Question: I've faced with very strange issue on LG Pro device (Android OS 4.1.2)
On below page, buttons "OK" and "Cancel" are not clickable.

I can't reproduced described behavior on other devices: G Nexus (4.1.2) and Samsung GS3 (4.1.1).
On LGE device I wasn't be able to continue login process on several markets application. Also the same behavior I had with Facebook Sample application.
I've tried other version of FB SDK, modification/optimization webview - no result.
In standart browser I can click on "OK" and "Cancel" button.
One thing that is working for me is to change WebView layout params from match_parent to wrap_content. I was be able to click on first "Current goals" (basic permissions), but on the second (pusblish permission), webview looks very small at first and then starts increasing height (I can attach screenshot, if my explanation isn't clear).
I've find that there was an issue on Facebook side with that screen.
(<URL>
Maybe it is some king of regression... I don't know.
Anyway, any help and workaround for LG Pro device will be very helpful.
Thanks
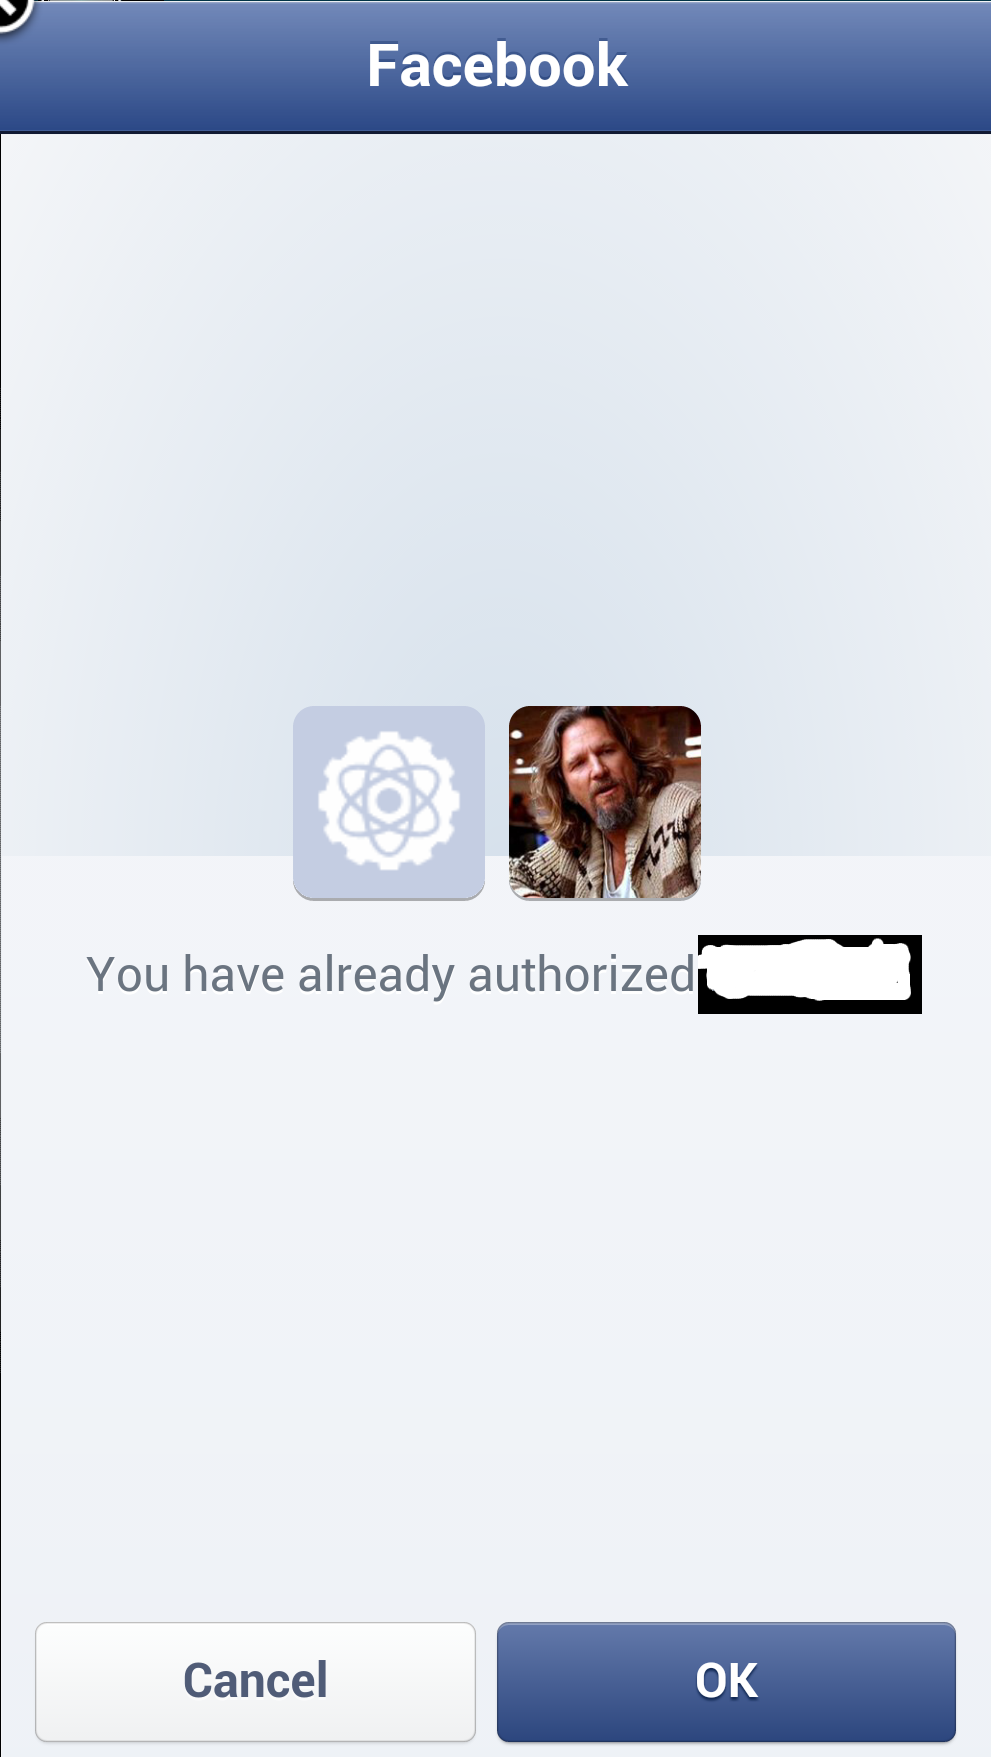
Answer: You can attach a 'WebViewClient' to the WebView with the <URL> that can modify the styles so that the scrolling is not disabled any more. I haven't tried to do this modification yet but I'm pretty sure it can be done as any DOM modification is possible from javascript.
I don't say this is a stable solution. You need to monitor it closely in production but a possible way out of the dead end as FB seems to be reluctant to handle it properly.
You can implement the login and authorization process by using the built in browser. Start an intent with the URL 'https://www.facebook.com/dialog/oauth?client_id={app-id}&redirect_uri={redirect-uri}' (Example in this post: <URL>
The 'redirect-uri' parameter will tell the browser to get back to your app once the authorization is complete. (Example here: <URL> You should use the scheme pattern.